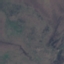
Land use / land cover class: HerbaceousVegetation